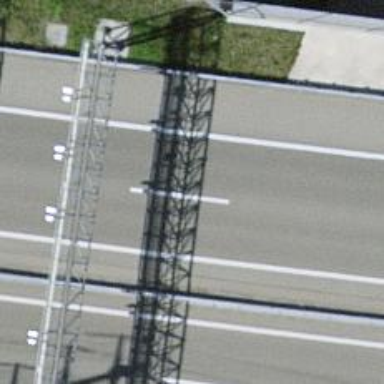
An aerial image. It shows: Motorway bridge with asphalt surface.